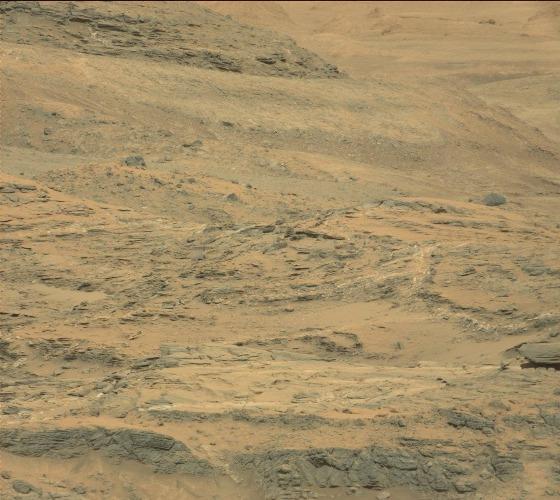
Terrain classes present: Bedrock, Gravel / Sand / Soil, Rock